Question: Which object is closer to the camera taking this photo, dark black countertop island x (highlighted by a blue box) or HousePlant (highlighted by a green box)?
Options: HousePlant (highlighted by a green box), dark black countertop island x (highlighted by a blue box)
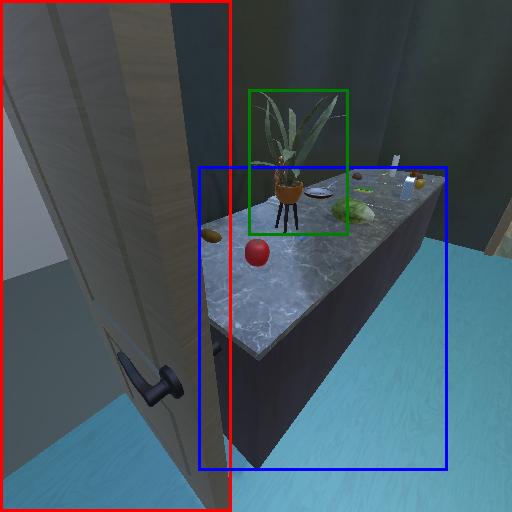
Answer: HousePlant (highlighted by a green box)